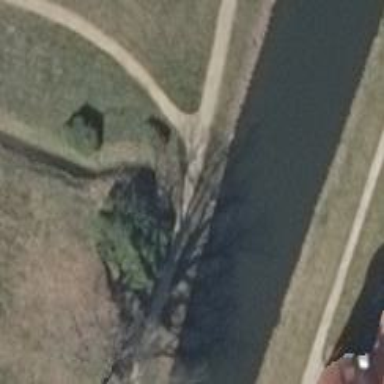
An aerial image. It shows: Footway on bridge.